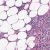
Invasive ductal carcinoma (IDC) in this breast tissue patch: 0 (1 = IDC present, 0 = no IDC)